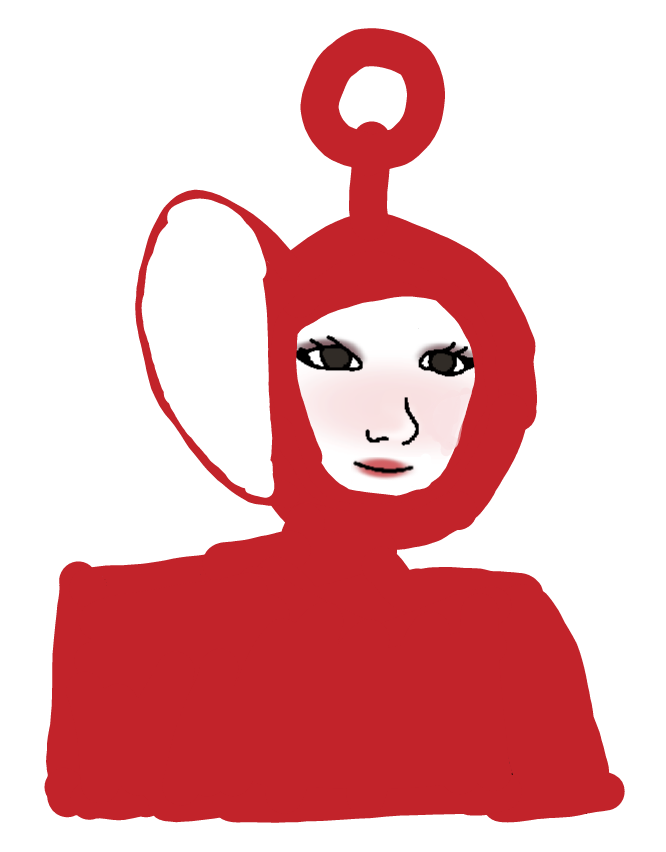
Label: 5_Doomer_Girl